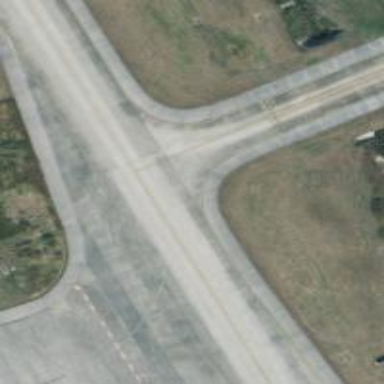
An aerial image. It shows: Image of taxiway at airport.